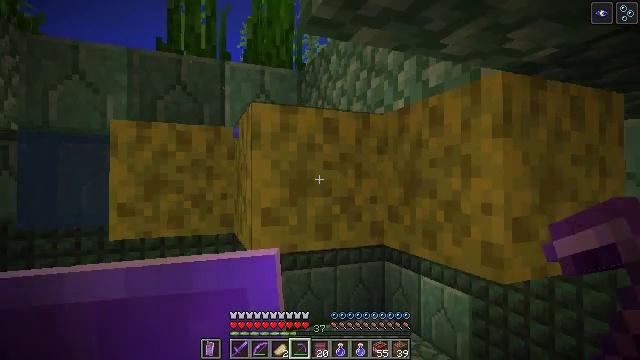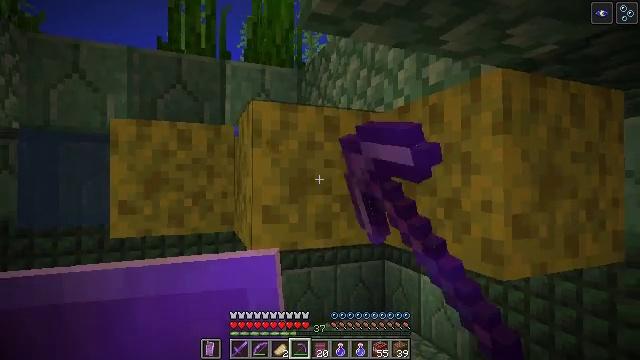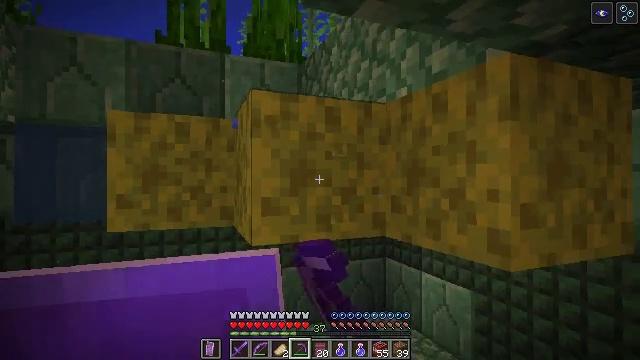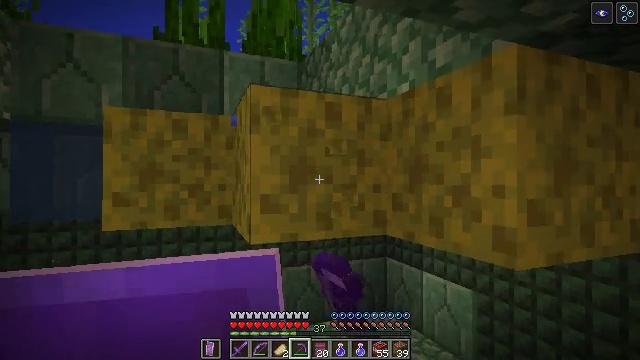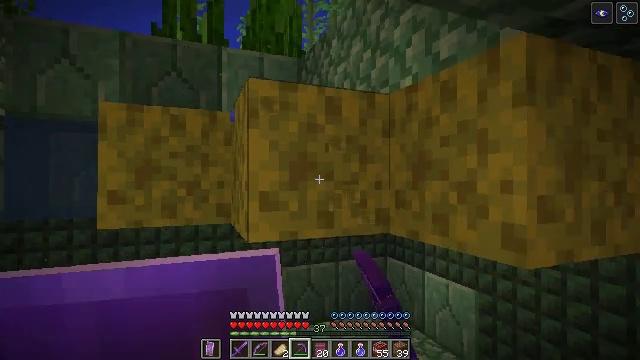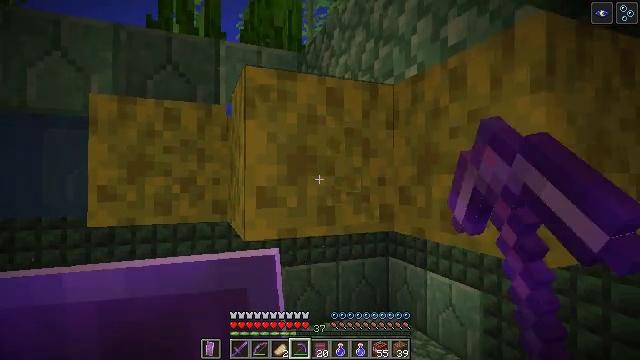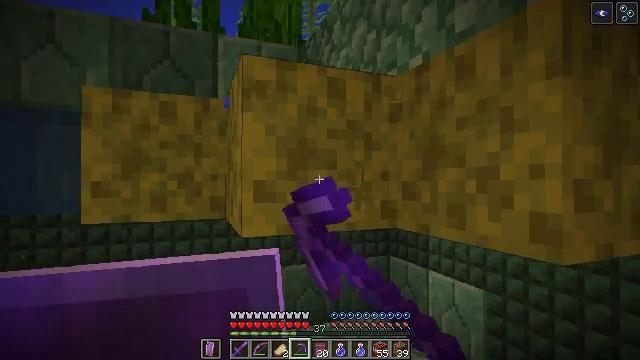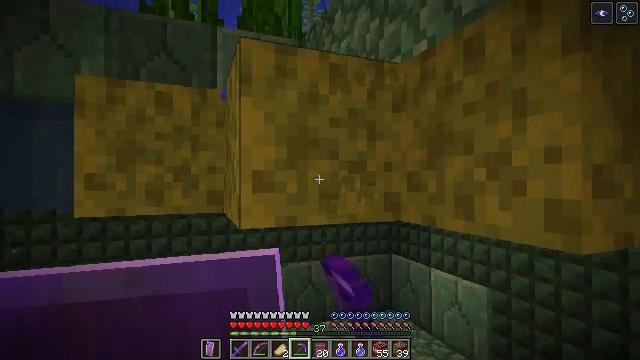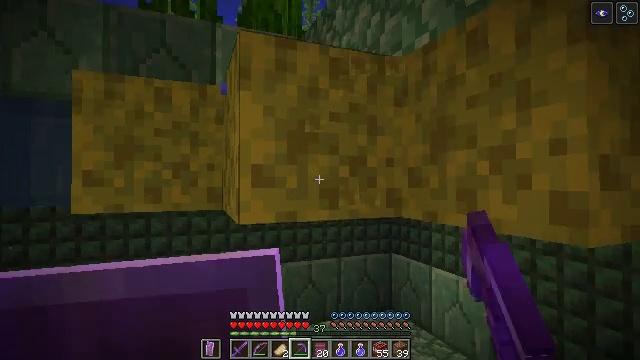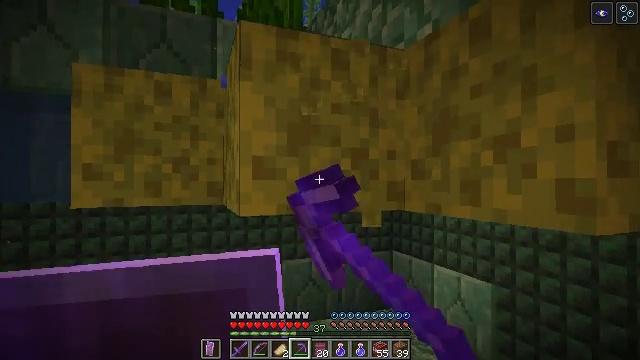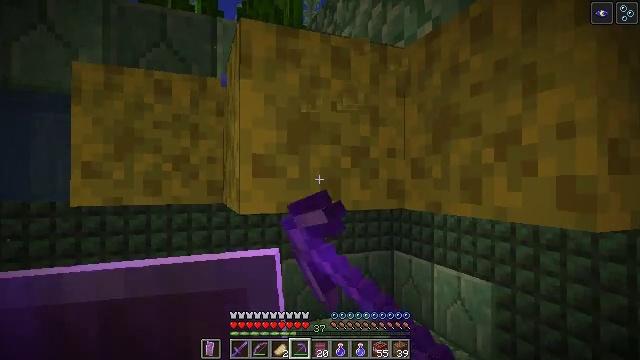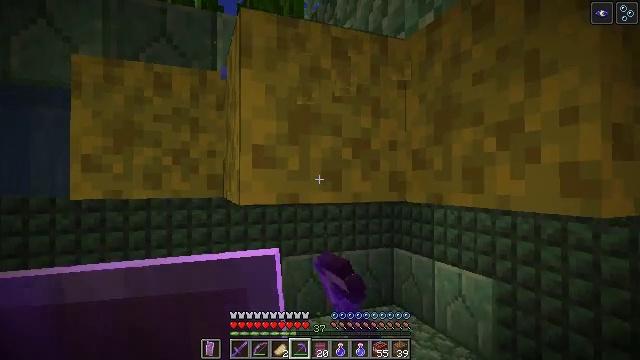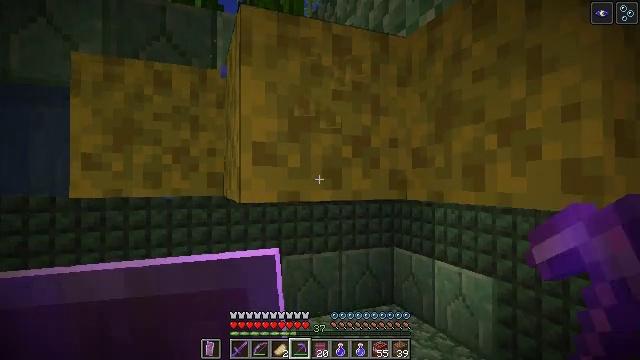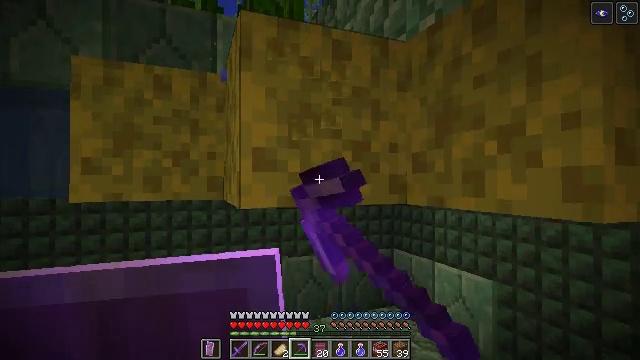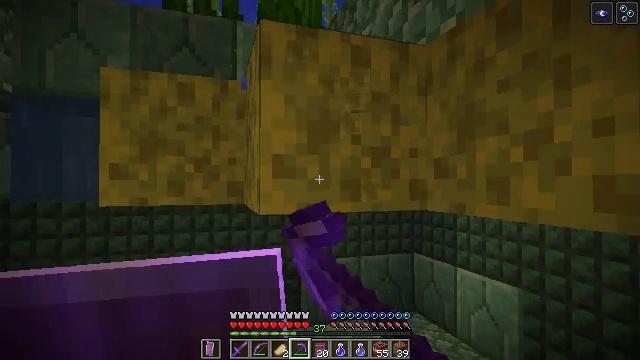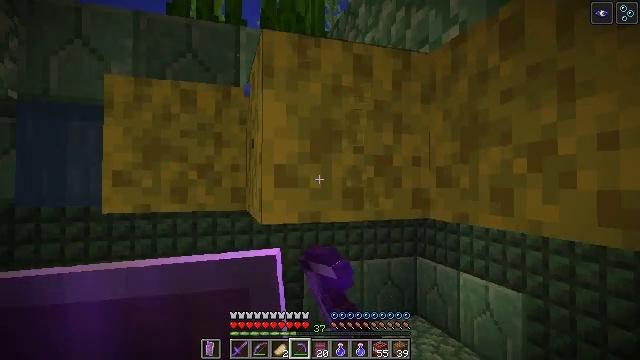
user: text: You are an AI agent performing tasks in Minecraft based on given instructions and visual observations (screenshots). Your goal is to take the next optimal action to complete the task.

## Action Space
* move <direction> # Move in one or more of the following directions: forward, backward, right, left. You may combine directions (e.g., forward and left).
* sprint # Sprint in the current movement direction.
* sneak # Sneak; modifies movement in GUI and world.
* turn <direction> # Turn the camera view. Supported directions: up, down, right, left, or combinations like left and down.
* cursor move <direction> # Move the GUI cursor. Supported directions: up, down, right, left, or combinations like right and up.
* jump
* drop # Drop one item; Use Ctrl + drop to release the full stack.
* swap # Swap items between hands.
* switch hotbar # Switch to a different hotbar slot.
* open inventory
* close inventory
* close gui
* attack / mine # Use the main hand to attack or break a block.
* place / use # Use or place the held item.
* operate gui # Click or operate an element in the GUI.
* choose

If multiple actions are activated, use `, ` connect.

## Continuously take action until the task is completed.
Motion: motion action
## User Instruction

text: Collect the wet sponge after mining.
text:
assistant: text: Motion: attack / mine
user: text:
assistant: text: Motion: move forward, attack / mine
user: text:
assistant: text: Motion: move forward, attack / mine
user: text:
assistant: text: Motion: move forward, attack / mine
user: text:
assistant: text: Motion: attack / mine
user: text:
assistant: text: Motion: attack / mine
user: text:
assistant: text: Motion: attack / mine
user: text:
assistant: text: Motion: attack / mine
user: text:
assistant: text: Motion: attack / mine
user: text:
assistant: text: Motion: attack / mine
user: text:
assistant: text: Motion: attack / mine
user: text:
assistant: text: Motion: attack / mine, jump
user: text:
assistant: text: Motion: attack / mine, jump
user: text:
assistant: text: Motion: turn left, attack / mine, jump
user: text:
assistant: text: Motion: attack / mine
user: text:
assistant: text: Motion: attack / mine
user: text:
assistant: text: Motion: attack / mine
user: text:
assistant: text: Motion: turn up, attack / mine
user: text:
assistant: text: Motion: turn up, attack / mine
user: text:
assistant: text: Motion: attack / mine, jump
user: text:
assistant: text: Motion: attack / mine, jump
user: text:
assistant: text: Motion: attack / mine, jump
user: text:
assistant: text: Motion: attack / mine
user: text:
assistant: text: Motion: attack / mine
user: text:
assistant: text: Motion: turn down, attack / mine
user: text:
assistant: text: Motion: attack / mine
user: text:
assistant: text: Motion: attack / mine
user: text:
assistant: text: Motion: attack / mine
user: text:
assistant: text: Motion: attack / mine
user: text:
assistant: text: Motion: attack / mine